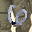
Label: 6